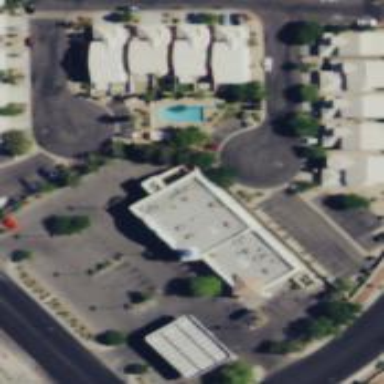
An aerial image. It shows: Pharmacy providing healthcare services.